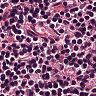
Metastatic tissue present: no